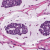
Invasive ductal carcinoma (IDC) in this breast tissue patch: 1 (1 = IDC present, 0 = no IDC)